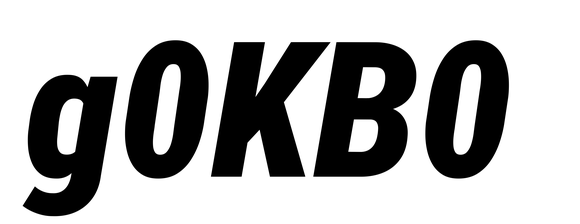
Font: Roboto-Italic_Condensed_Black_Italic